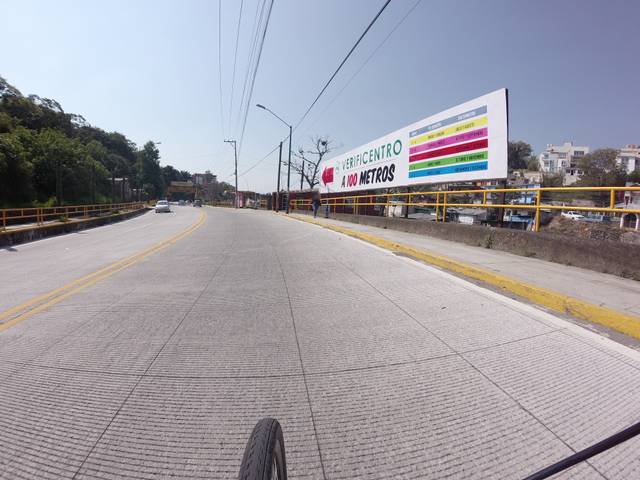
Region: Mexico
Coordinates: 19.52, -96.935